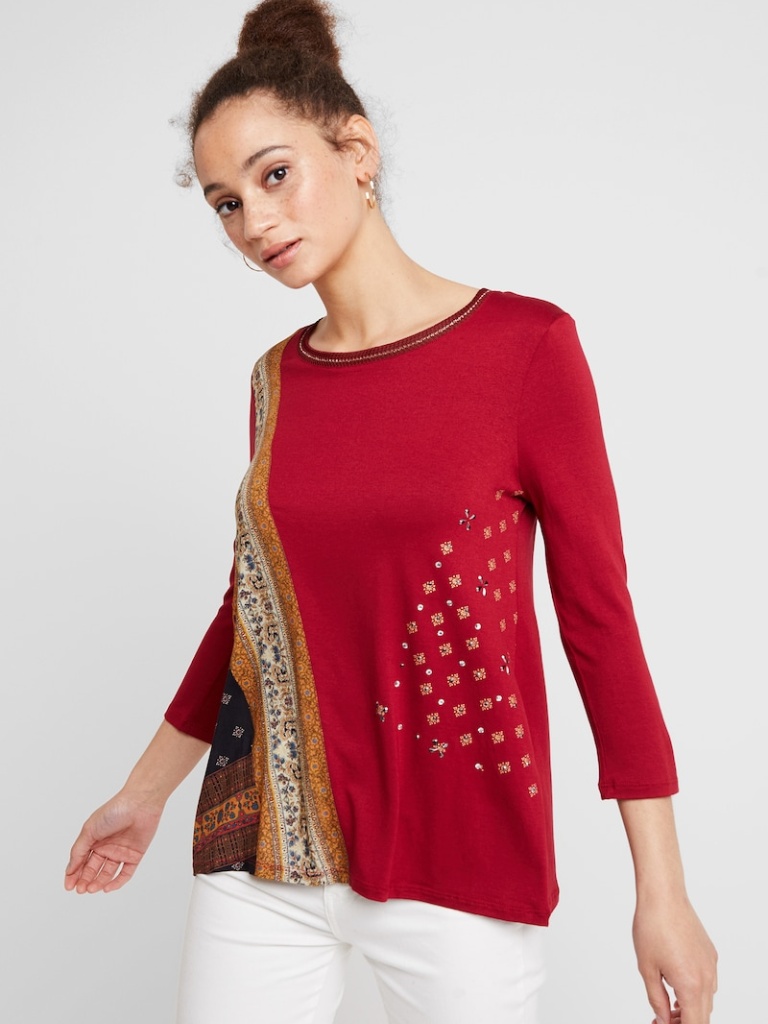
cotton relaxed a long-sleeved with the sleeves down hip length Untucked crew tunic